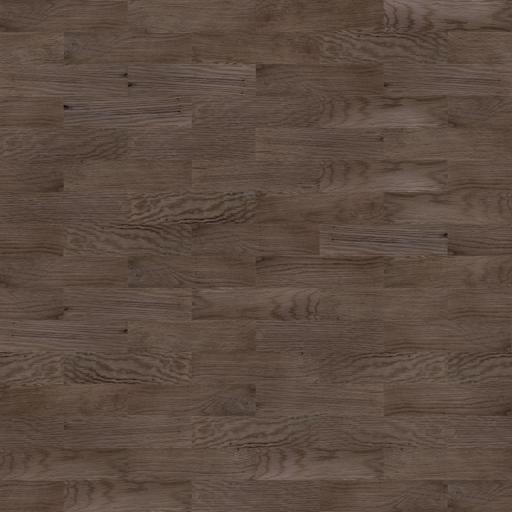
Tags: clean lime smooth wood wooden